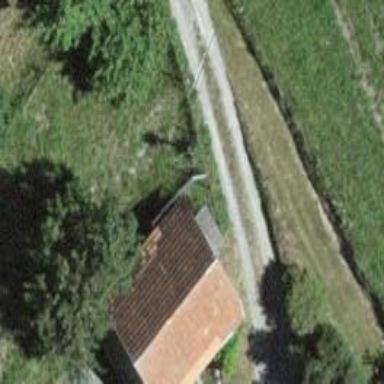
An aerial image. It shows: Rural barn.